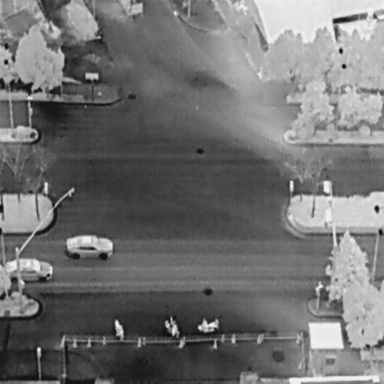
There are three Bicycles in the infrared image.